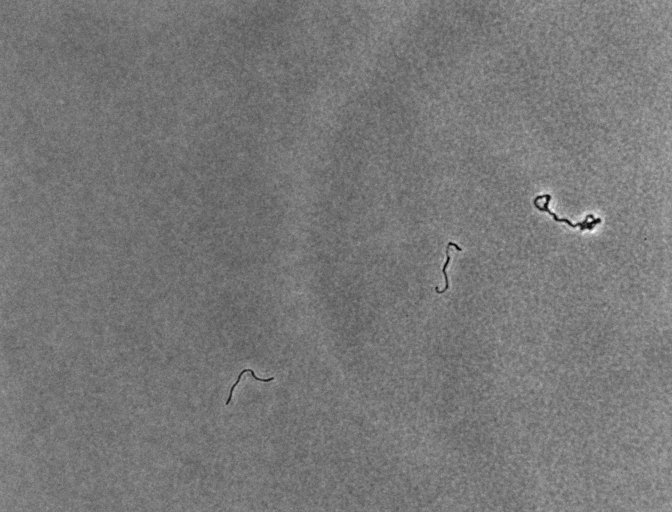
various_fewshot